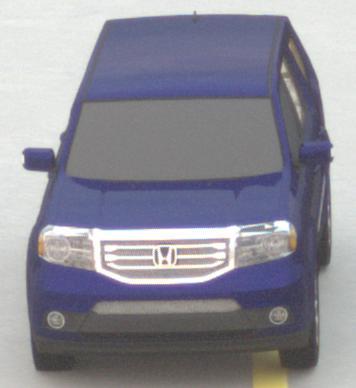
Make: Honda
Model: Pilot
Detailed model: Gen. 2 Facelift
Model produced from: 2012
Model produced until: 2015
Doors: 5
Color: blue
Road condition: dry road
Daytime: sunrise or sunset
Contrast: low contrast